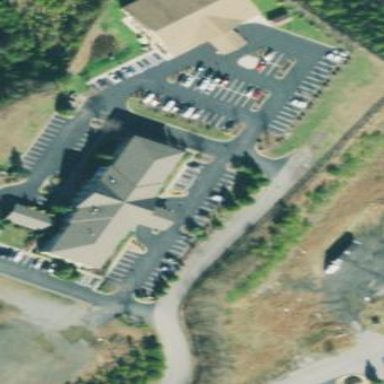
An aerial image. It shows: Hotel building.